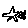
Label: star